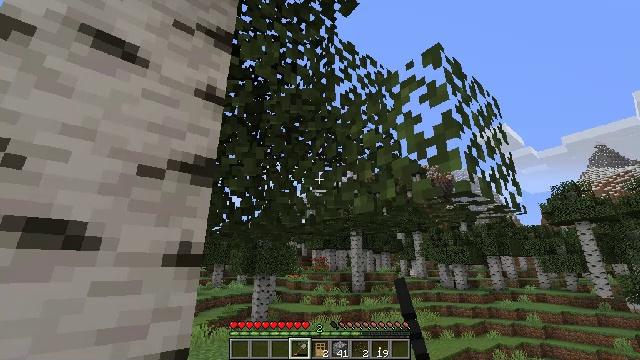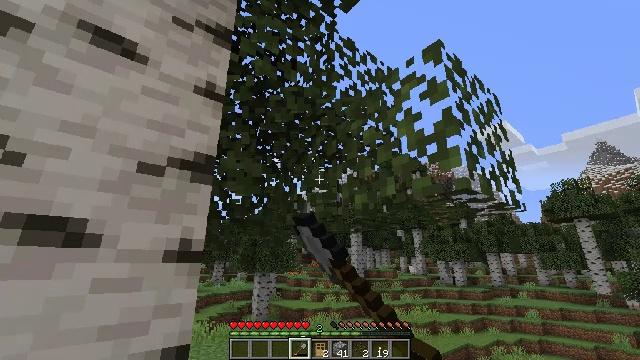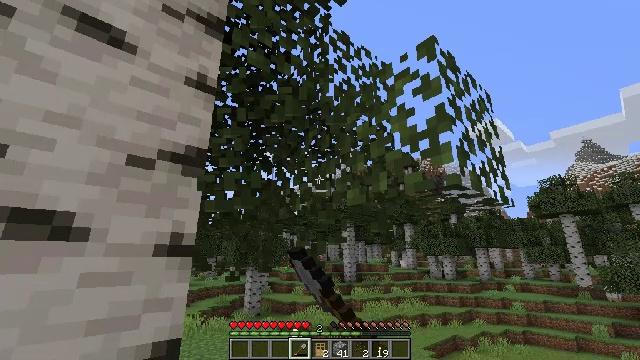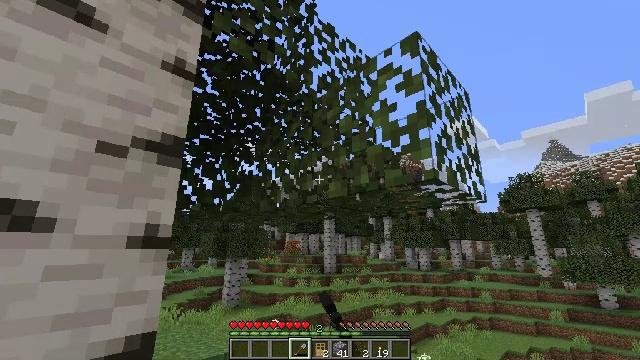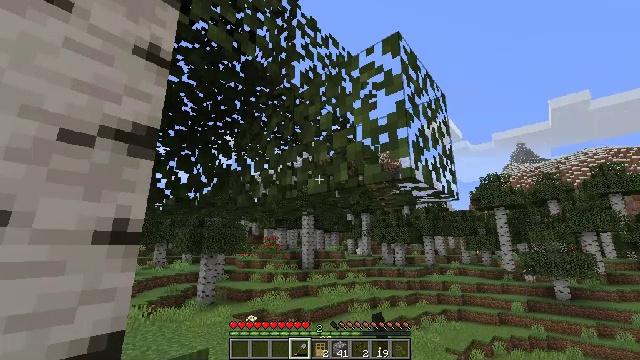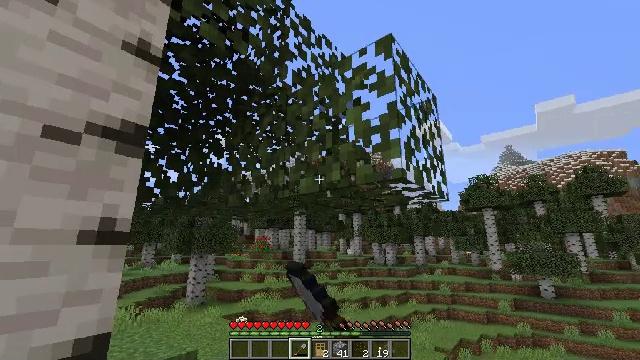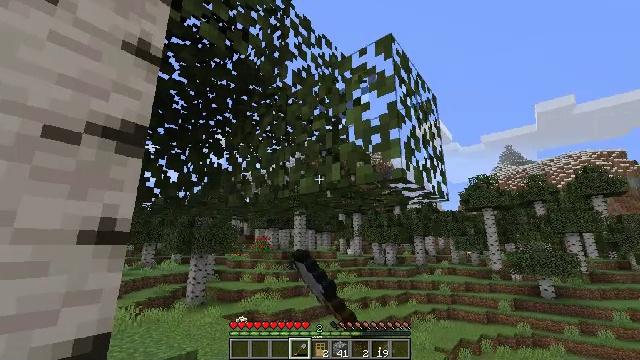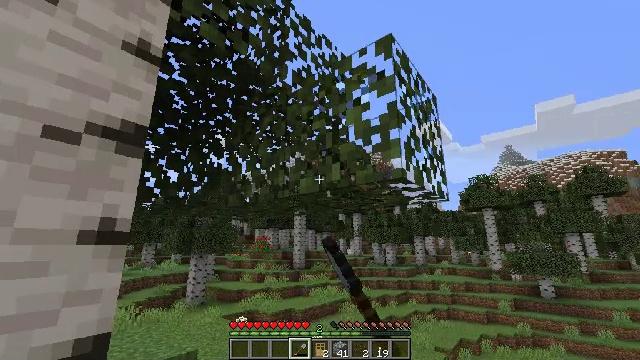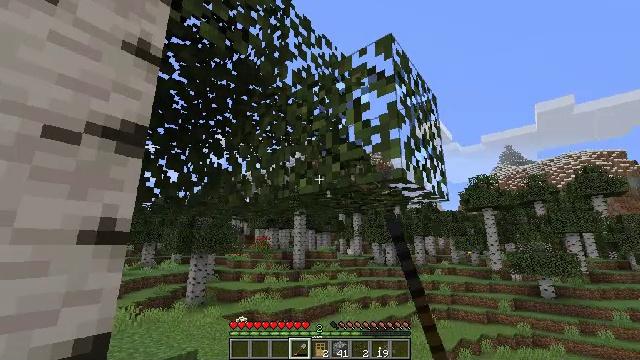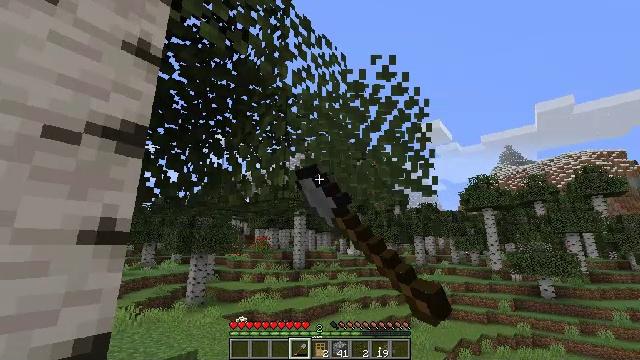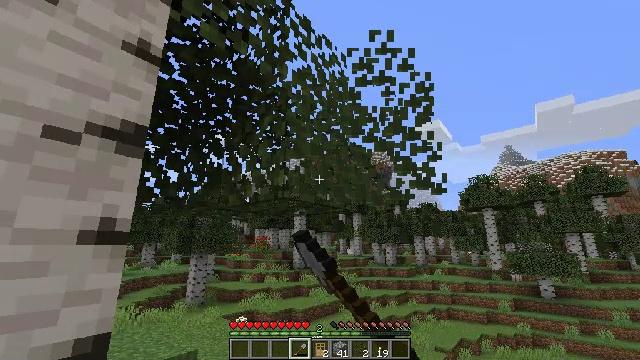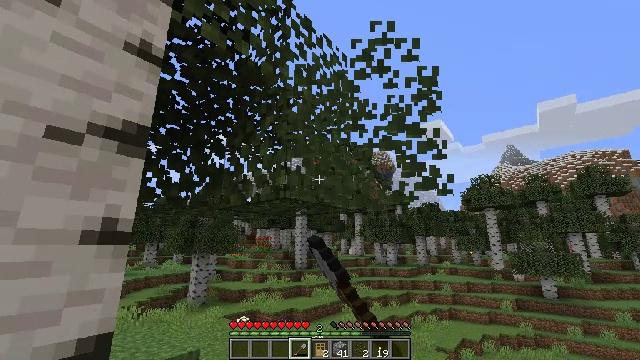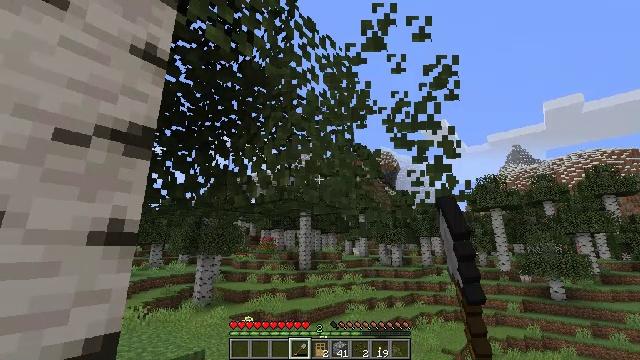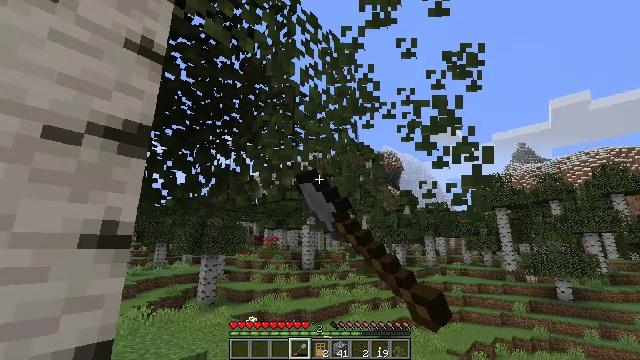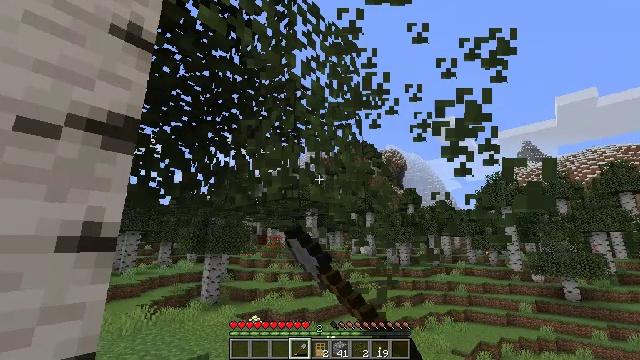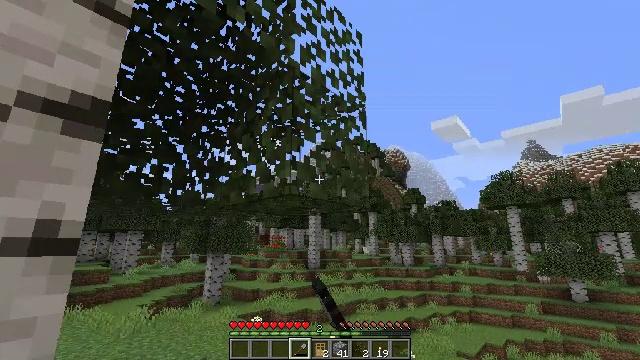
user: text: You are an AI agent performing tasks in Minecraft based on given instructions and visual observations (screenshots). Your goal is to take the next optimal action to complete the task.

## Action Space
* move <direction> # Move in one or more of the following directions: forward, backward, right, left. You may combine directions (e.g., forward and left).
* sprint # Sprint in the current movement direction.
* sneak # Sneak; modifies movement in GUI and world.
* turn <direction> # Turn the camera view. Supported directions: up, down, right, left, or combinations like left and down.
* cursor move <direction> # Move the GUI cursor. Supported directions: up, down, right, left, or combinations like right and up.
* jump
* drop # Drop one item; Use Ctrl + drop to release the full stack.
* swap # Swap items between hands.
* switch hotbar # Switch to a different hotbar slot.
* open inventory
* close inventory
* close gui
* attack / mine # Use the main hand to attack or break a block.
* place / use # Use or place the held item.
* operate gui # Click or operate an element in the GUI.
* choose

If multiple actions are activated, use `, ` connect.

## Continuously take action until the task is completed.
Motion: motion action
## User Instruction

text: Collect birch leaves from the tree.
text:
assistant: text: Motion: attack / mine
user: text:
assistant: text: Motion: turn right and down, attack / mine
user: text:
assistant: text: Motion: turn right and down, attack / mine
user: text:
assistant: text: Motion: turn right, attack / mine
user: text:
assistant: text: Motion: turn right, attack / mine
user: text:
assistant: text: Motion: attack / mine
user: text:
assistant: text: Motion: attack / mine
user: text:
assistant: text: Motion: attack / mine
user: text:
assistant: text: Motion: attack / mine
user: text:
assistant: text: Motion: attack / mine
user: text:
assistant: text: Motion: attack / mine
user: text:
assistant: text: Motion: attack / mine
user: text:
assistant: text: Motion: move forward, attack / mine
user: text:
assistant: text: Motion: move forward, attack / mine
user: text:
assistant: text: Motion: move forward, attack / mine
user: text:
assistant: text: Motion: move forward, attack / mine
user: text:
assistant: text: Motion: move forward, turn left, attack / mine
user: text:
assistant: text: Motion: move forward, turn left and up, attack / mine
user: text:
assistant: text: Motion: turn left, attack / mine
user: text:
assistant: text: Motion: turn left and up, attack / mine
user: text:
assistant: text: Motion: turn left and up, attack / mine
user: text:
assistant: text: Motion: attack / mine
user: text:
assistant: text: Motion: attack / mine
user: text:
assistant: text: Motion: attack / mine
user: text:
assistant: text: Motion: attack / mine
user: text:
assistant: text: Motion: move forward, turn up, attack / mine
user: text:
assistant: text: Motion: move forward, turn up, attack / mine
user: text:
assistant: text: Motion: move forward, turn up, attack / mine
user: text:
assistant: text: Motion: move forward, turn up, attack / mine
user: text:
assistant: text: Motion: turn up, attack / mine